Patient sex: M
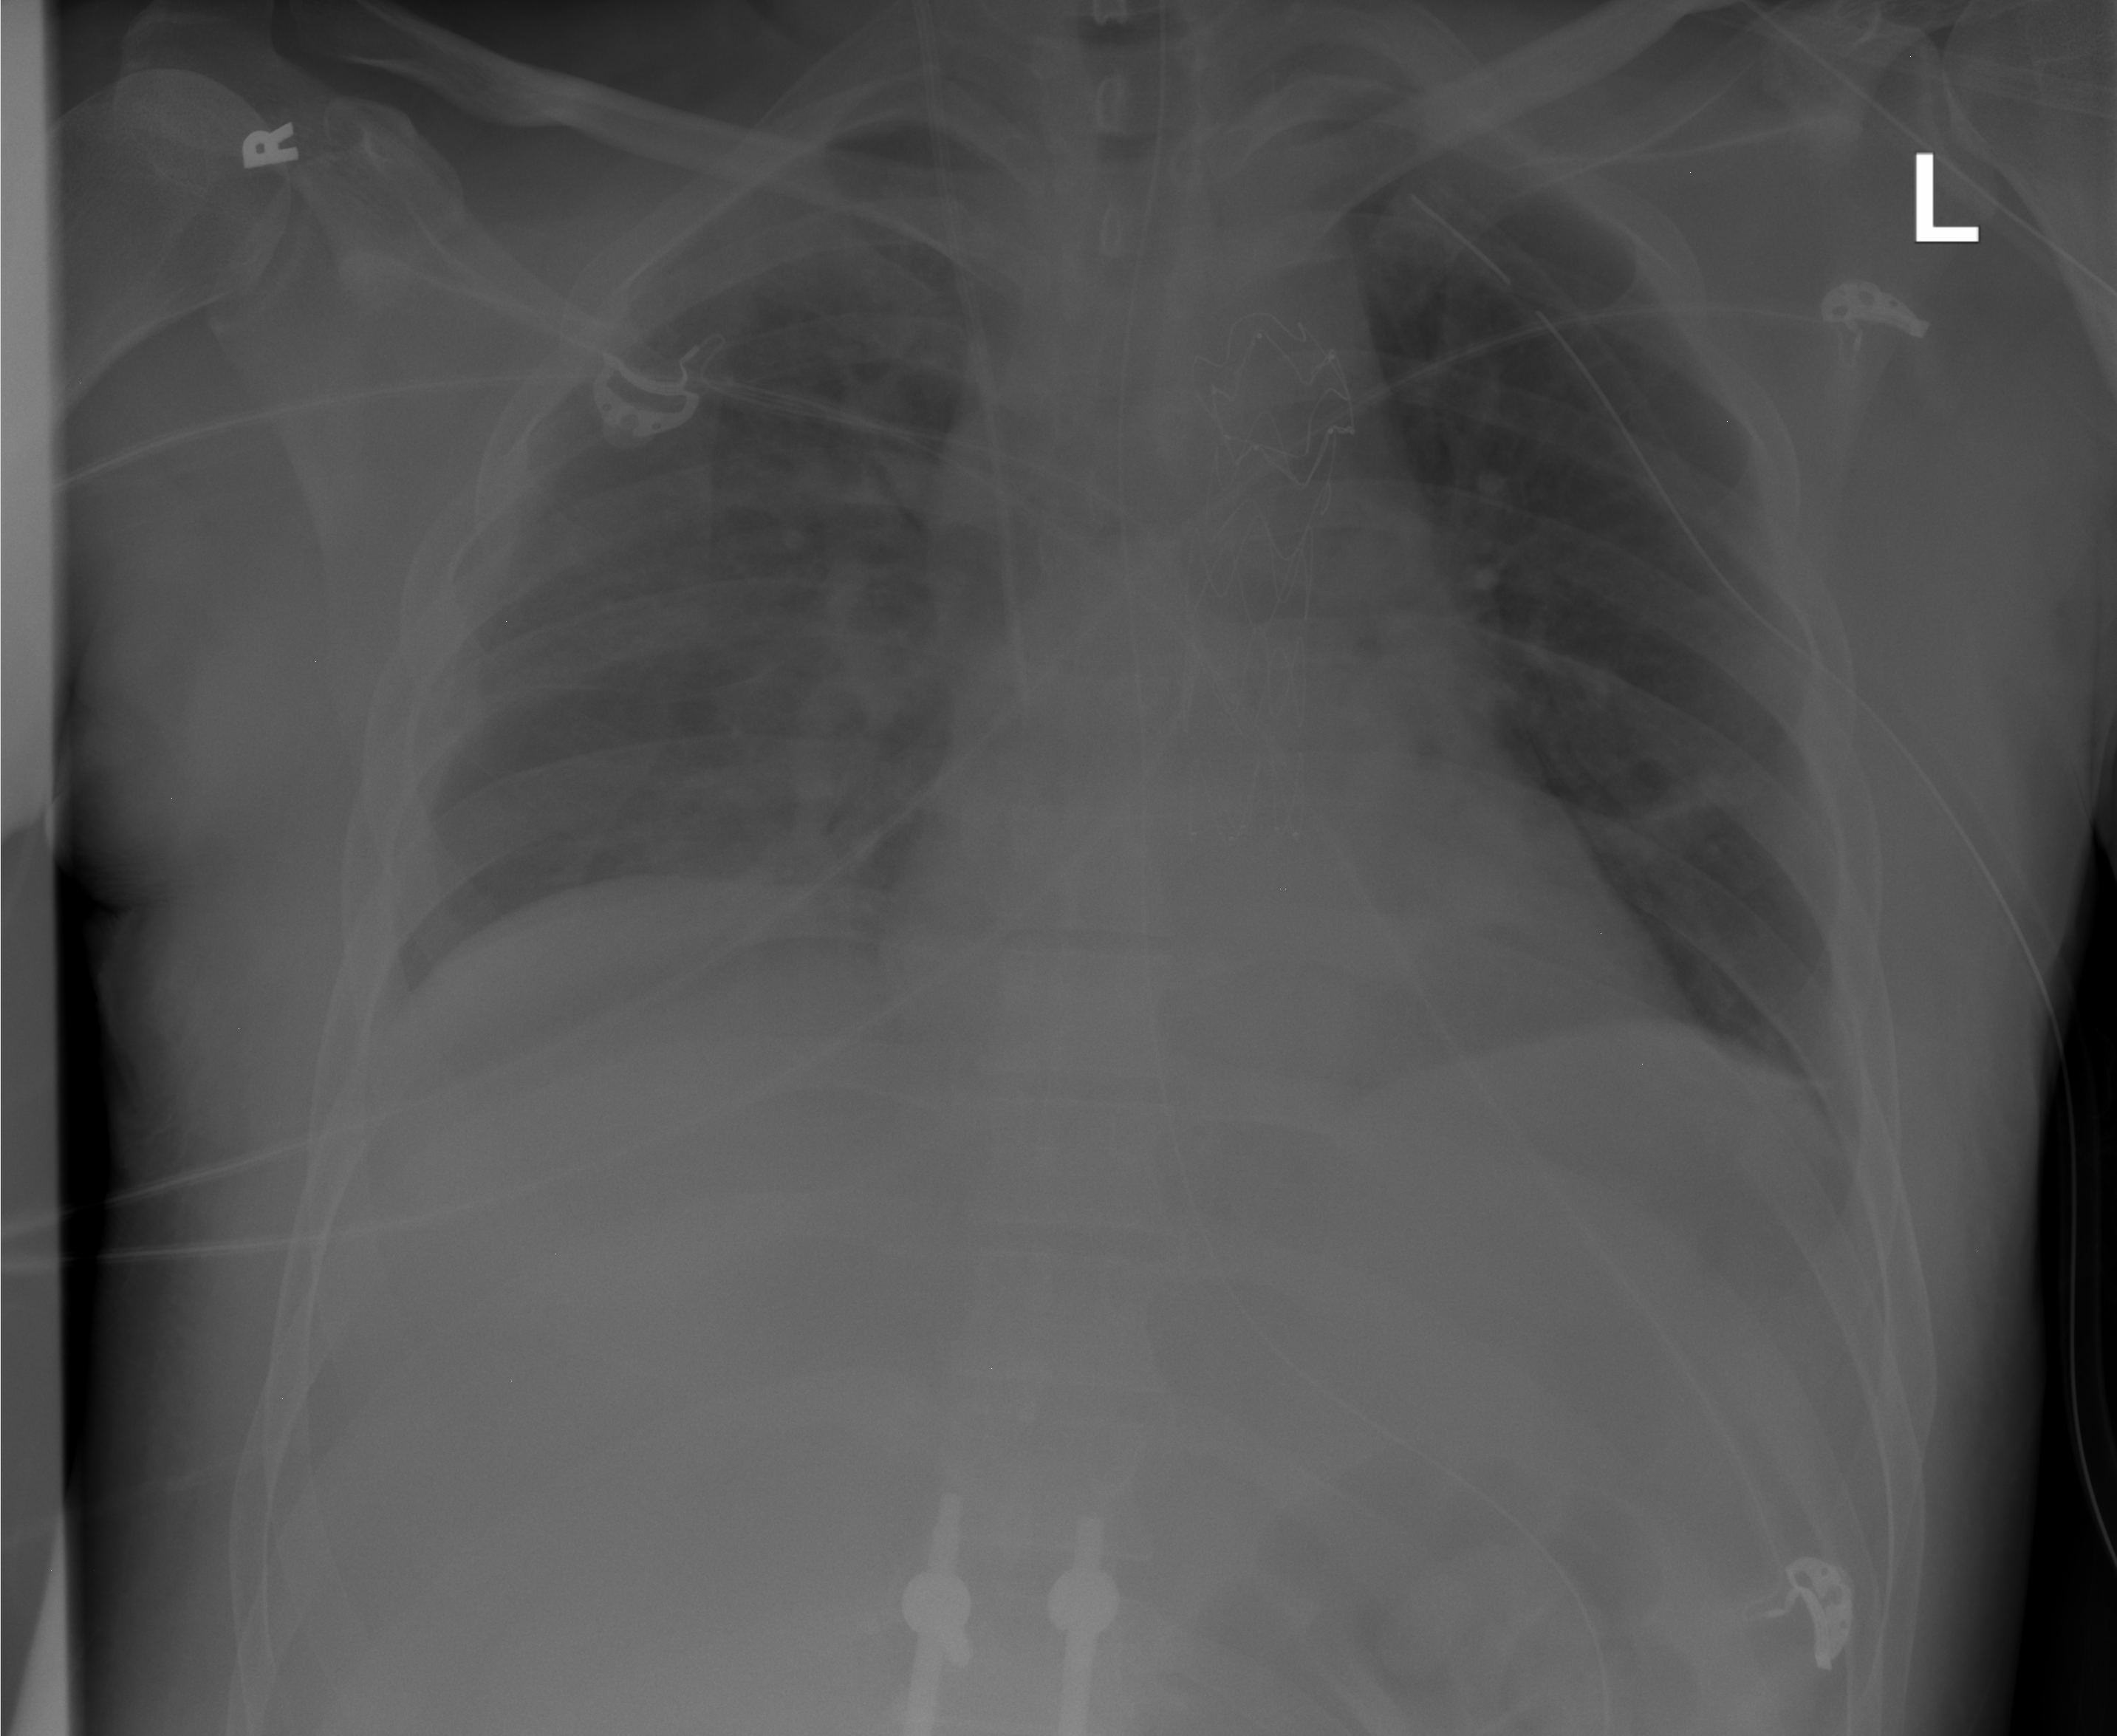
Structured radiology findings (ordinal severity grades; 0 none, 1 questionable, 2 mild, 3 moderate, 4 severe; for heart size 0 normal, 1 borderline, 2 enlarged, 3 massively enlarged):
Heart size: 0
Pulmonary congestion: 2
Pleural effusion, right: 0
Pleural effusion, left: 0
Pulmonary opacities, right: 1
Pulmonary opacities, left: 0
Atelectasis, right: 2
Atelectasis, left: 1